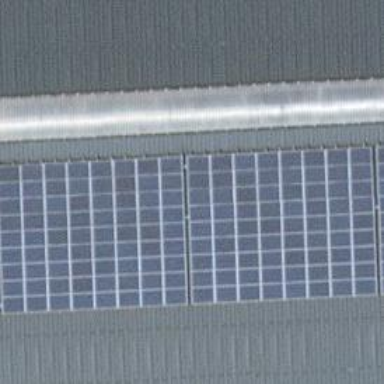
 consisting of solar photovoltaic panels."